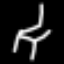
Label: chair